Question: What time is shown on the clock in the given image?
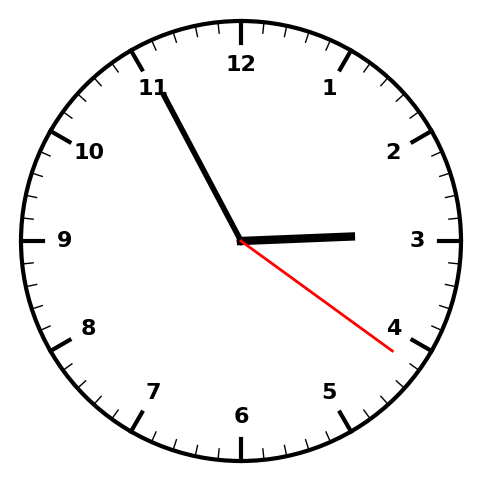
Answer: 02:55:21